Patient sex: M
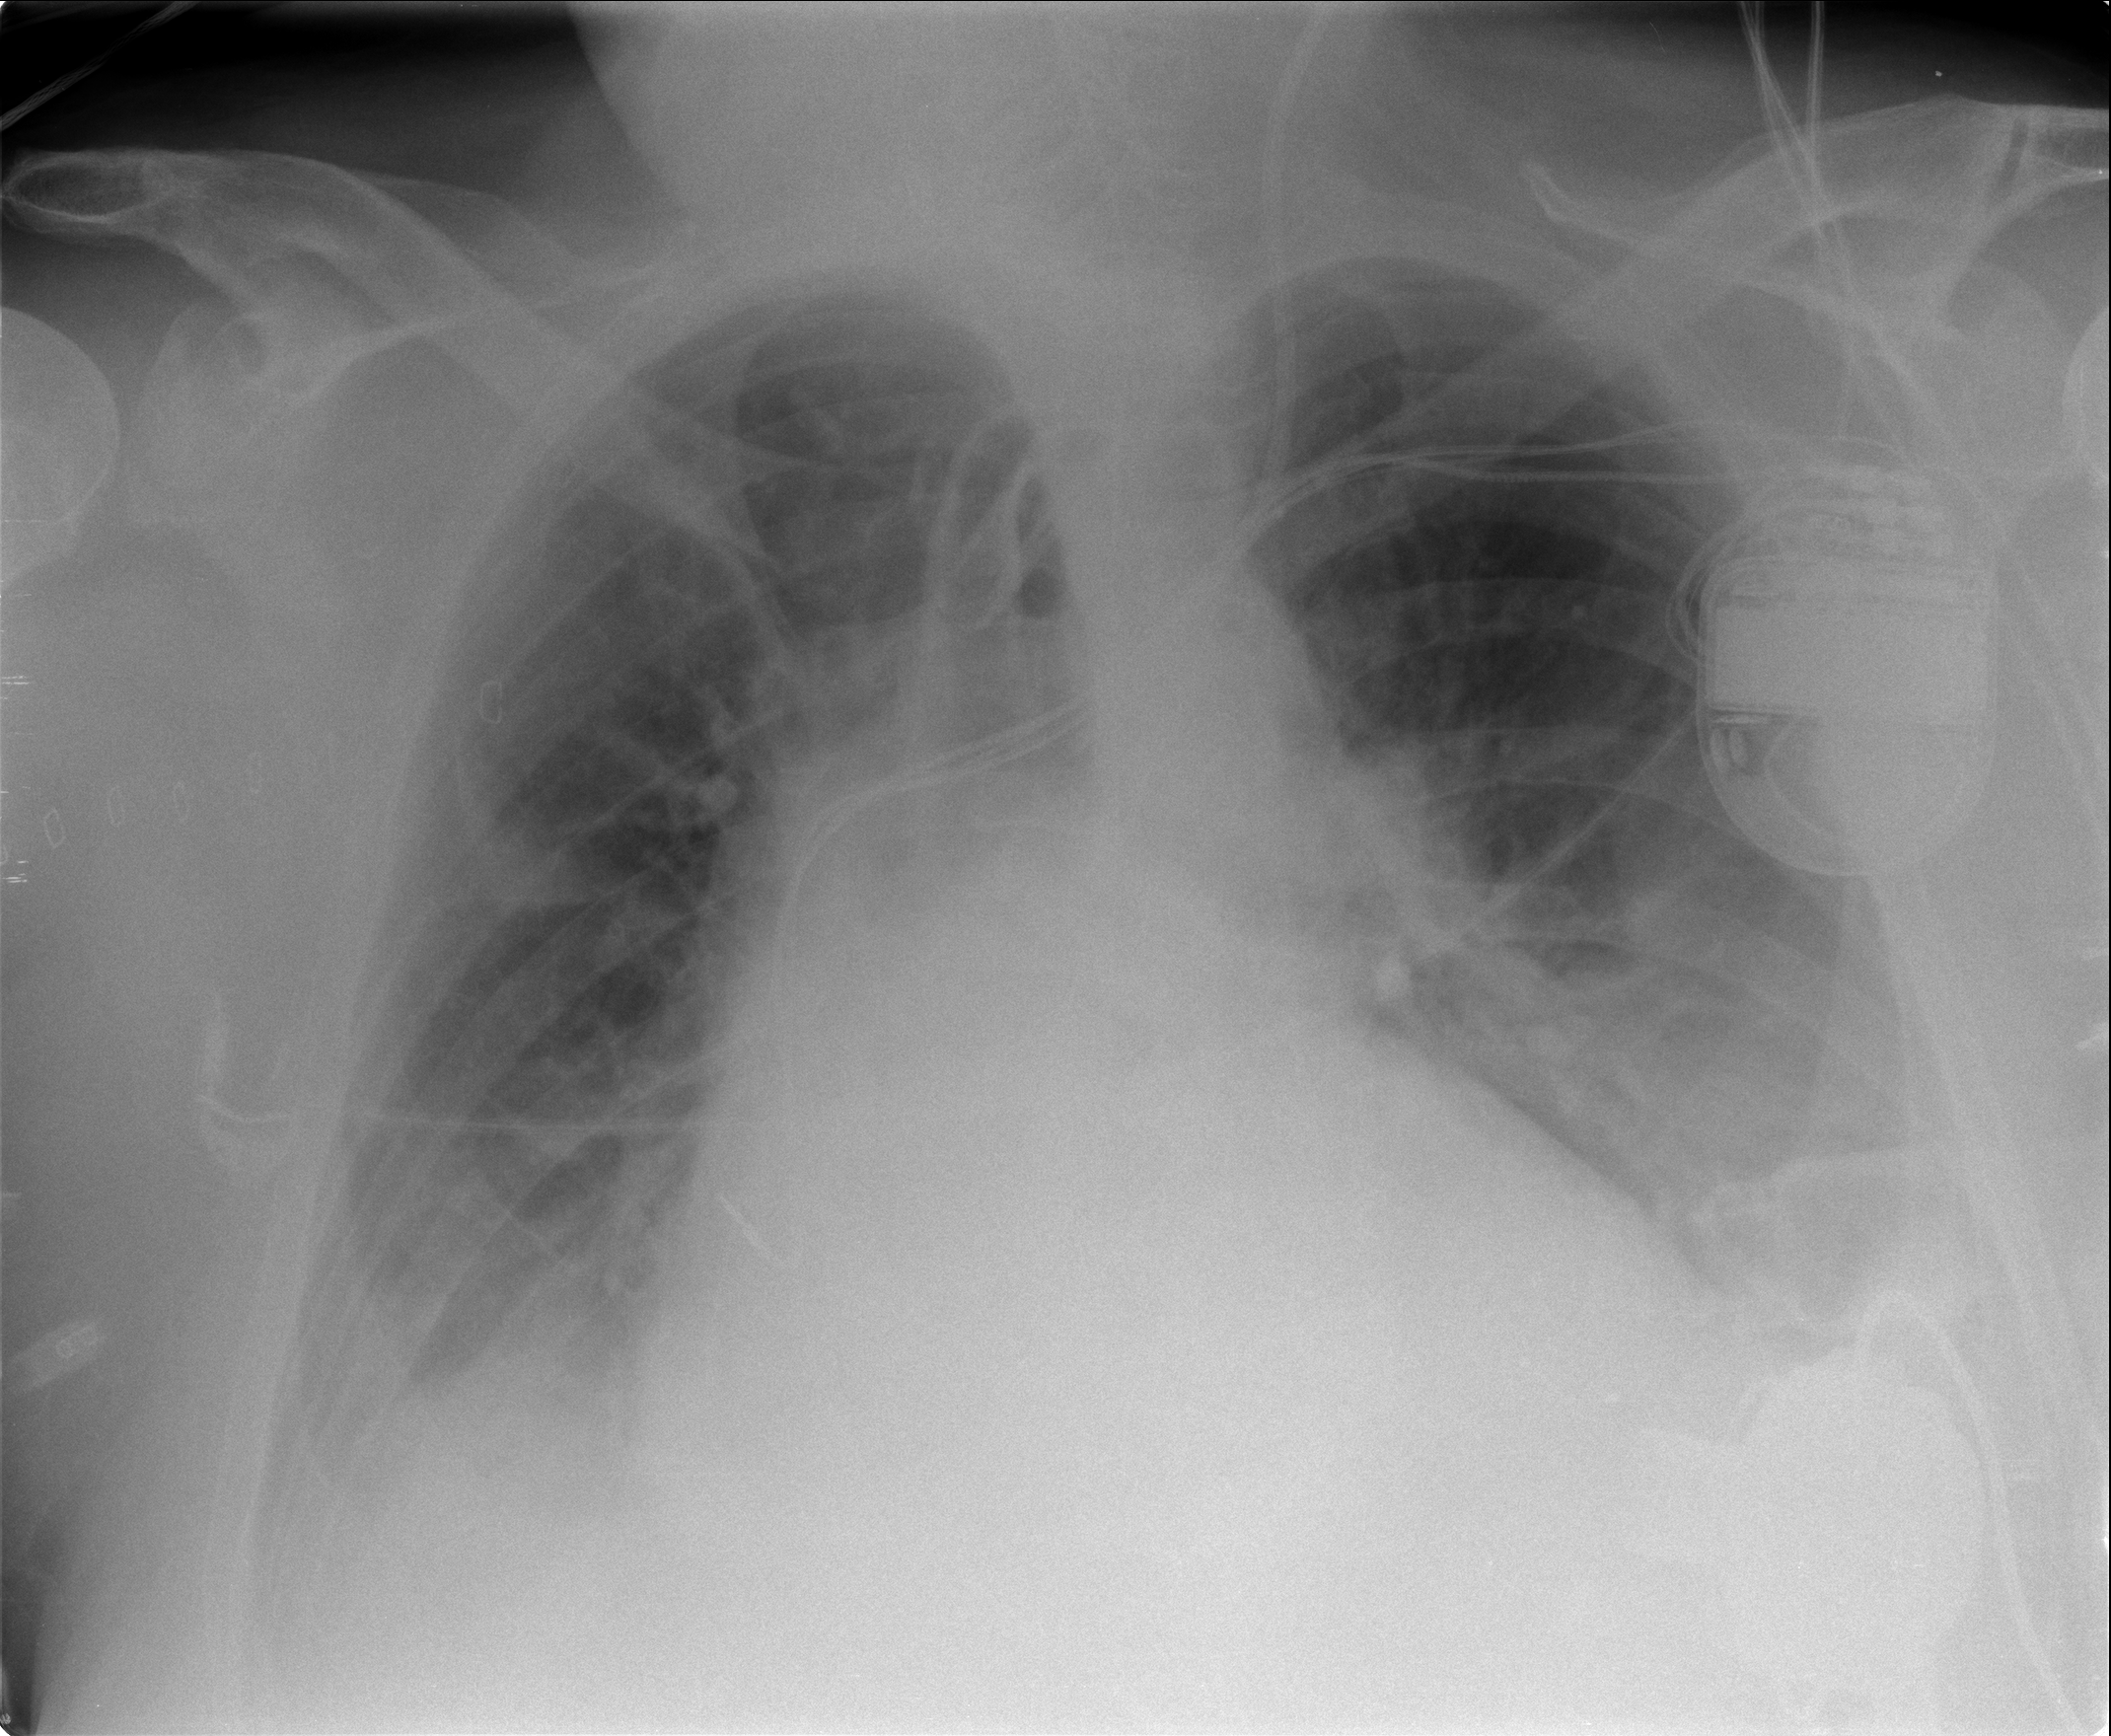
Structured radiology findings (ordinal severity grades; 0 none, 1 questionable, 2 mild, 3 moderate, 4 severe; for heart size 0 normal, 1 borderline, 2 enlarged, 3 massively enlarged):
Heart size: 3
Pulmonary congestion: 2
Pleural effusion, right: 2
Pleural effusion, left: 2
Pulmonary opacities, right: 0
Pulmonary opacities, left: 0
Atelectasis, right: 2
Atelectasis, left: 2